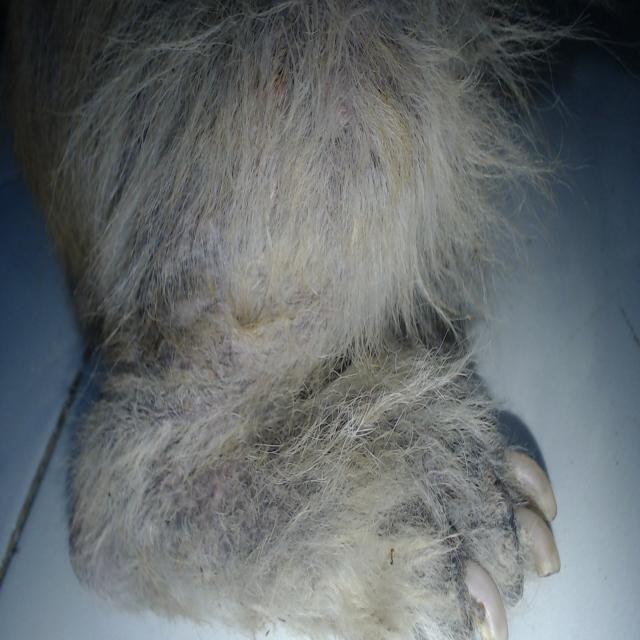
Canine demodicosis (Demodex mange) — caused by Demodex canis mites. Presents with alopecia, follicular papules, pustules, and comedones. Often localized on face and forelimbs.